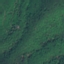
Land use / land cover: Forest